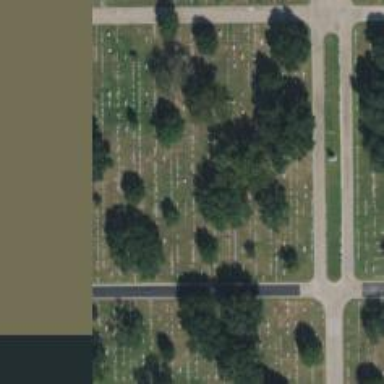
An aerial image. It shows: Grave yard.